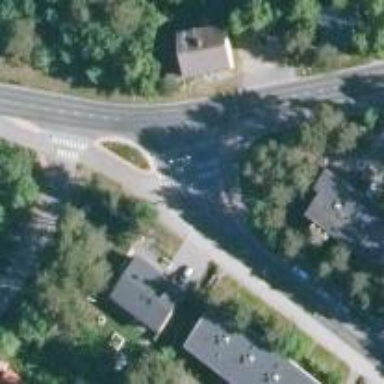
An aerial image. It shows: Uncontrolled road crossing with pedestrian island.